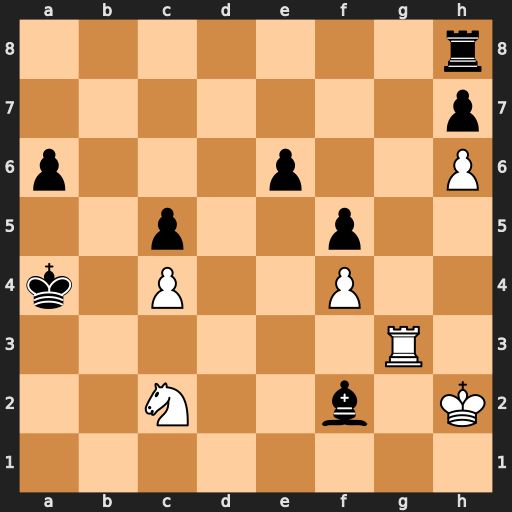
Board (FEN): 7r/7p/p3p2P/2p2p2/k1P2P2/6R1/2N2b1K/8
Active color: w
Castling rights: -
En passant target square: -
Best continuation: Ra3#